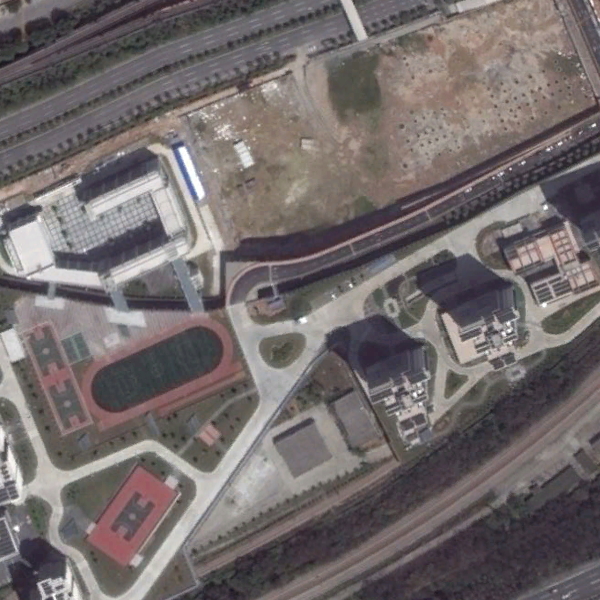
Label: School